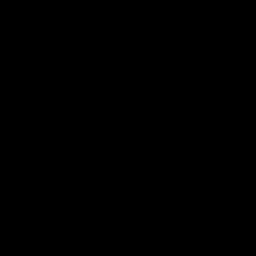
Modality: MD
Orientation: coronal
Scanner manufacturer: siemens
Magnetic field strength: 3 T
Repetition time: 3.6 s
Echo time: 0.092 s